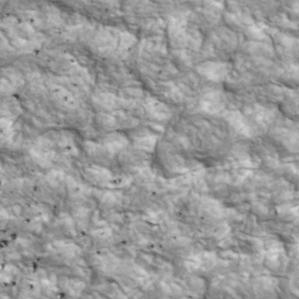
Label: non_frost